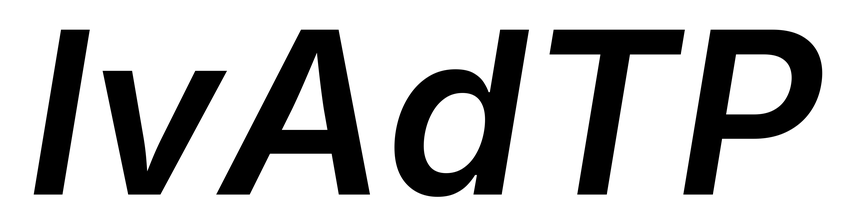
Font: Inter-Italic_SemiBold_Italic